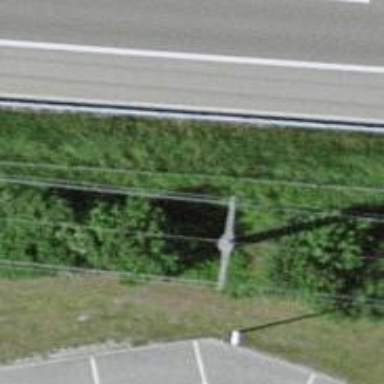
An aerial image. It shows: Power pole.